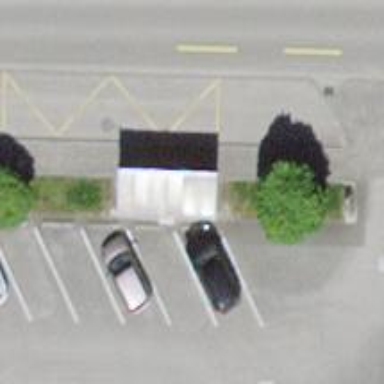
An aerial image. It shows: Platform with shelter for public transport.